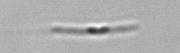
Label: Leptocylindrus